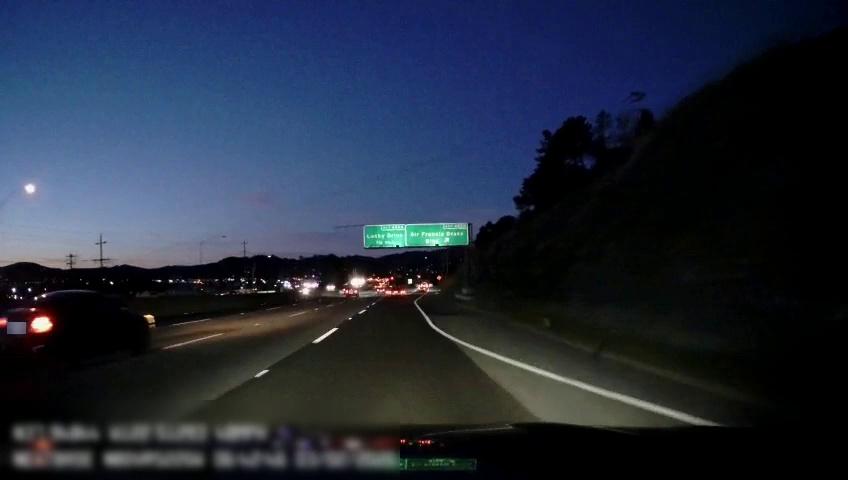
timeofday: Night
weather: Other
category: Drivable Space
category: Vehicles | Car
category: Vehicles | Car
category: Vehicles | Truck
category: Lanes | Current Lane
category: Lanes | Current Lane
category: Lanes | Alternate Lane
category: Lanes | Current Lane
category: Traffic | Signs